Question: I want to sort my grid view by title of article with a dropdownlist like below picture.
I connect my grid view to a dataSqlsouce.
but it gave me this error:
Conversion failed when converting the nvarchar value "XX" to data type int.

my Sql cod in datasqlsource is:
'''
SELECT addtitle.title,
submitmanuscript.status,
addarticletype.type,
addarticletype.username AS Expr1,
addarticletype.articletype,
submitmanuscript.date,
submitmanuscript.articlenum,
addarticletype.articleid,
CONVERT (VARCHAR(10), submitmanuscript.date, 103) AS date1,
addarticletype.checkfinish,
rolinfo.*
FROM addarticletype
INNER JOIN addtitle
ON addarticletype.articleid = addtitle.articleid
INNER JOIN submitmanuscript
ON addarticletype.articleid = submitmanuscript.articleid
INNER JOIN rolinfo
ON addarticletype.username = rolinfo.username
WHERE ( addarticletype.articleid IN (SELECT articleid
FROM addupload_4 AS AddUpload_4_1
WHERE
( addarticletype.checkfinish = '0' )) )
AND ( addarticletype.type = @Type )
ORDER BY CASE
WHEN @order = 'AddArticleType.ArticleID' THEN addarticletype.articleid
WHEN @order = 'Title' THEN CONVERT(VARCHAR, title)
WHEN @order = 'family' THEN family
WHEN @order = 'AddArticleType.ArticleType' THEN
addarticletype.articletype
END
'''
Can any body help me?
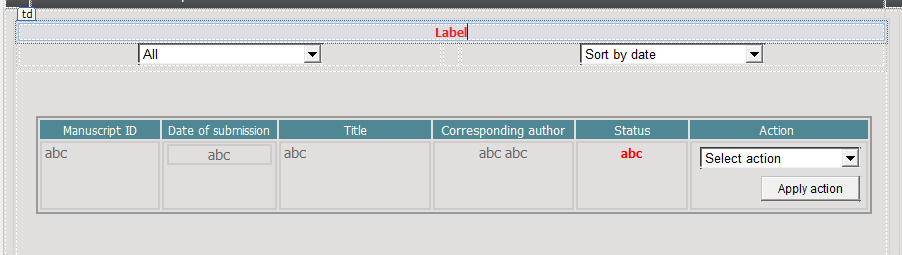
Answer: I think the problem is in your ORDER BY CASE statement -- you're trying to sort by ints and/or nvarchars and it won't allow for that:
See this fiddle:
<URL>
You can resolve this by converting all sort values to nvarchar, although @Gordons answer seems more appropriate:
'''
ORDER BY CASE
WHEN @order = 'AddArticleType.ArticleID' THEN CONVERT(nvarchar,addarticletype.articleid)
WHEN @order = 'Title' THEN CONVERT(nvarchar, title)
WHEN @order = 'family' THEN CONVERT(nvarchar, family)
WHEN @order = 'AddArticleType.ArticleType' THEN
CONVERT(nvarchar, addarticletype.articletype )
END
'''
You probably just need to use the CONVERT on the ArticleId field, but I went ahead and put it on all the fields since I didn't know their data types.
Good luck.